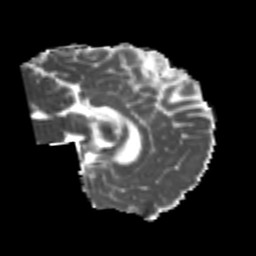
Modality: MD
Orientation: sagittal
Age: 20
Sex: male
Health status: healthy
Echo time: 0.074 s